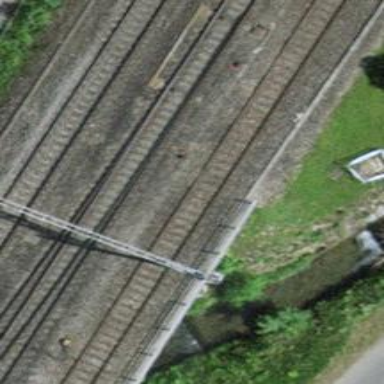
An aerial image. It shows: Single track railway in yard.